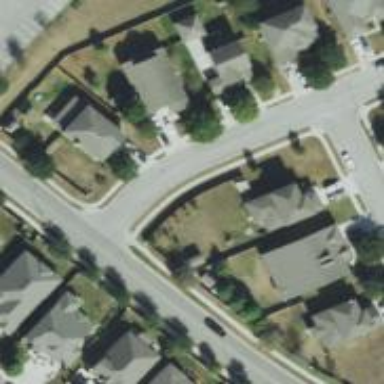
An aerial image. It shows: Residential road with separate asphalt sidewalk.